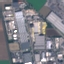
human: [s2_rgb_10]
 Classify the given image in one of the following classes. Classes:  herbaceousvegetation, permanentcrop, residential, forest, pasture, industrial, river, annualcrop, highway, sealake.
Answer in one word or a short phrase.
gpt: Industrial